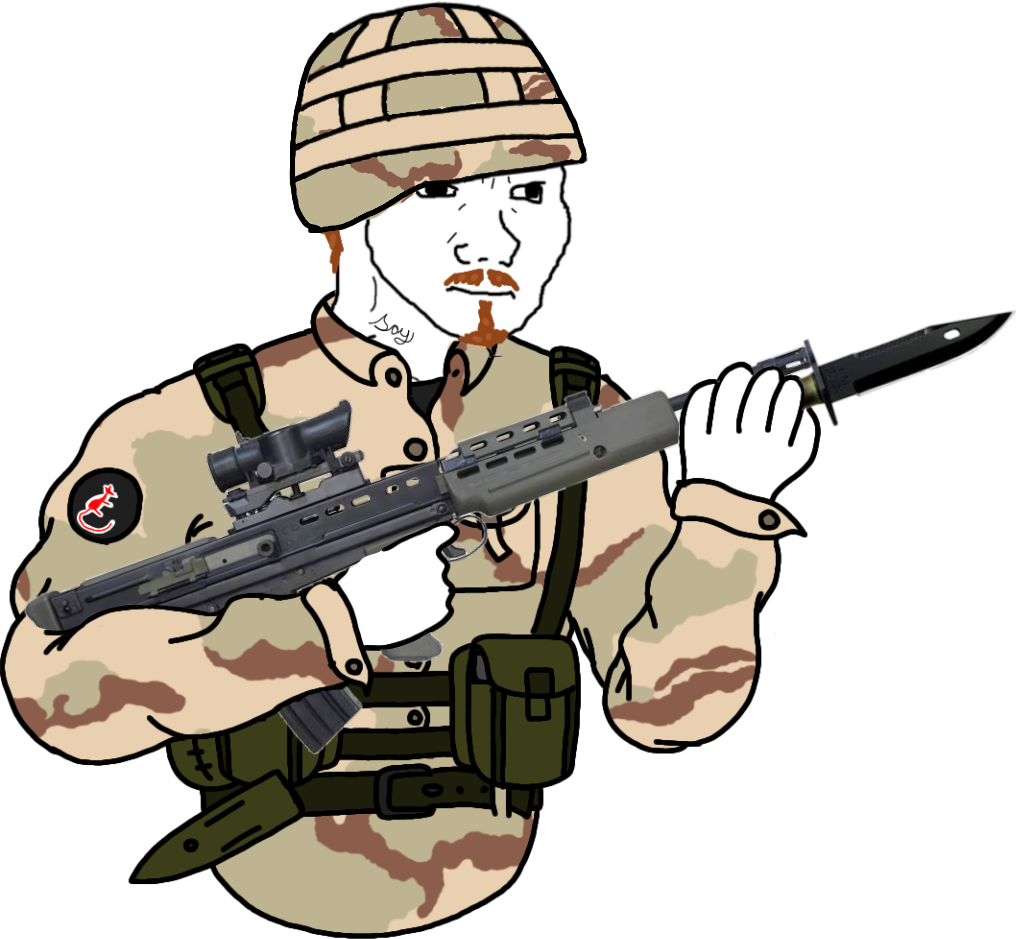
Label: 5_unsorted